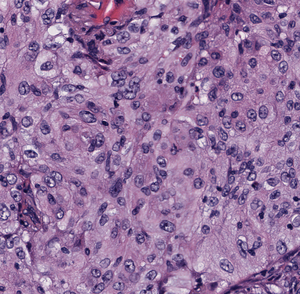
Tumor epithelial tissue: yes
Tumor-associated stroma tissue: no
Normal tissue: no